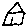
Label: house